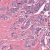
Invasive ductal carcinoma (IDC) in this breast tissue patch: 1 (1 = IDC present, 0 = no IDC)